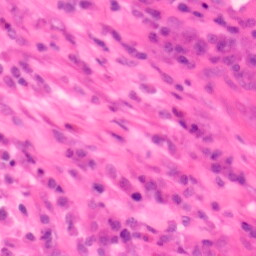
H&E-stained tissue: Colon